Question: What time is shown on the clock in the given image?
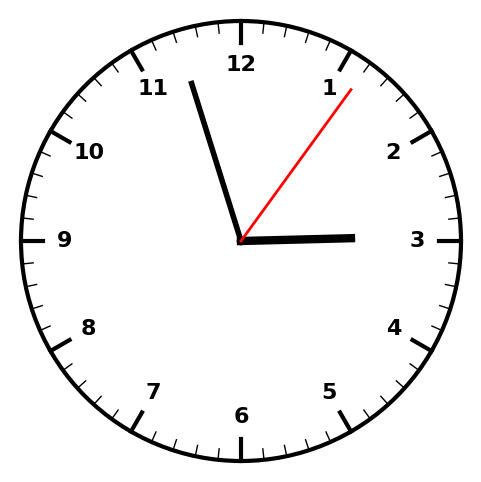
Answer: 02:57:06